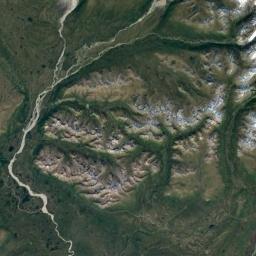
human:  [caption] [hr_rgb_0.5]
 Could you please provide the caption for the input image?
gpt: The mountain is covered with brown mud .

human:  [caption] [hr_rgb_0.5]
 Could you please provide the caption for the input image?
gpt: The mountain is full of bare land with lines of green plants .

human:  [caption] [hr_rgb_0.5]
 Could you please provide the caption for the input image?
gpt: The folded mountain is covered with some vegetation and a river goes through the mountain .

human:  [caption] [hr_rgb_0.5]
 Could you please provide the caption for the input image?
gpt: There is the mountain of uneven .

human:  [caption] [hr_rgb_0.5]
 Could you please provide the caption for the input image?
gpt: There are some white rocks and green land and a river on the mountain .